Question: Since ParseUI is Open Source it is easy to find that all labels are localized in ParseUI.strings
How can I tell xcode not to use ParseUI.strings at runtime but my Localisable.strings?
I have created the following structure in my project:

But I can see in the debugger file that my Localisable.strings are not used:
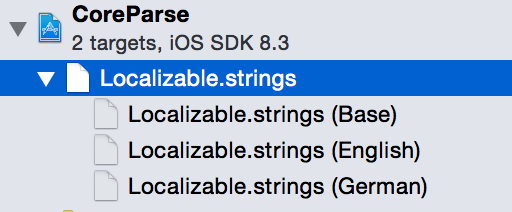
Answer: I have just faced the same problem. But I found that you can create a localized string file named "ParseUI.strings" in your project and localise it, the ParseUI module will then read the localised string from that file.
Contents in the localized String (github link from ParseUI):
<URL>